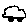
Label: car